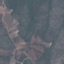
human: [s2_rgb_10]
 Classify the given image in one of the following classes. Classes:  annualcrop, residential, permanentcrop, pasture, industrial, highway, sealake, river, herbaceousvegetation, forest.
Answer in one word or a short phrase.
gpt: HerbaceousVegetation